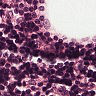
Metastatic tissue present: no